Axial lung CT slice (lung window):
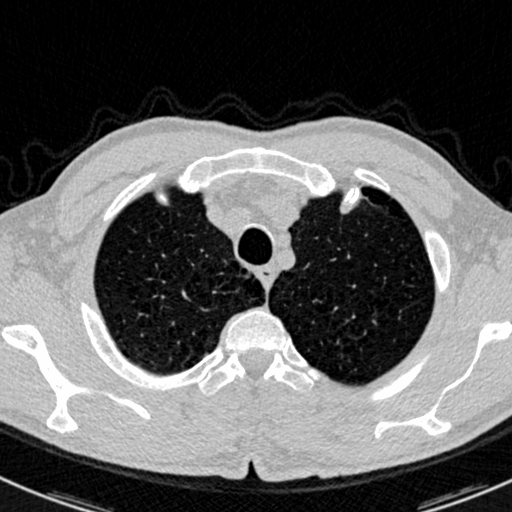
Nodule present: no